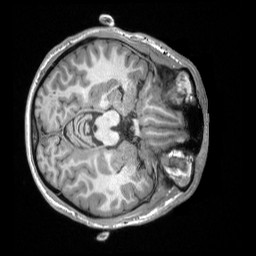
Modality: T1w
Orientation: axial
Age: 21
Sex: male
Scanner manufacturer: siemens
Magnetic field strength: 3 T
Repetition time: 2.3 s
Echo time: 0.00298 s